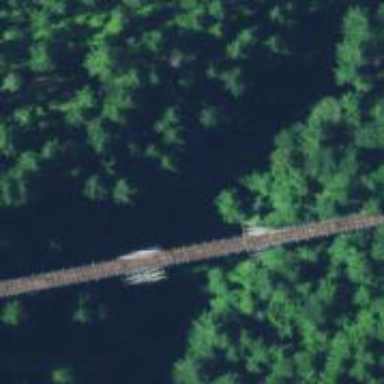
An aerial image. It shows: Disused railway bridge.